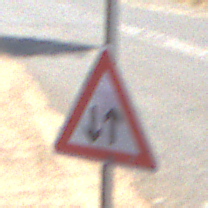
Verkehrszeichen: Gegenverkehr
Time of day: MorningAfternoon
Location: Outdoor (Nature)
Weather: Clear
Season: NotSpecified
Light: Natural